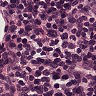
Metastatic tissue present: no